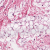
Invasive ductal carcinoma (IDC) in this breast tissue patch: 0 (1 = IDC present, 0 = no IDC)